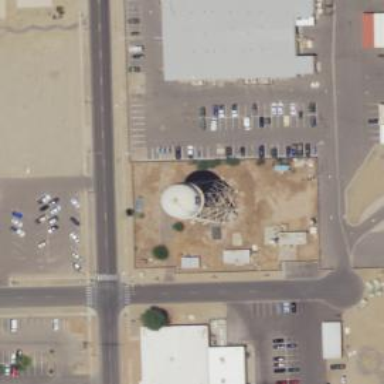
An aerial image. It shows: Water tower that is man-made.